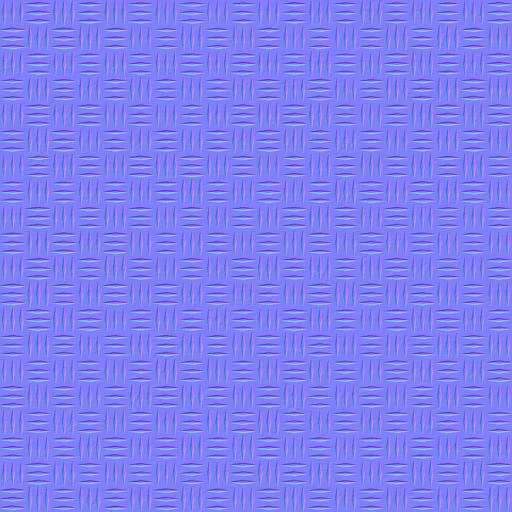
diamond plate floor industrial metal tread